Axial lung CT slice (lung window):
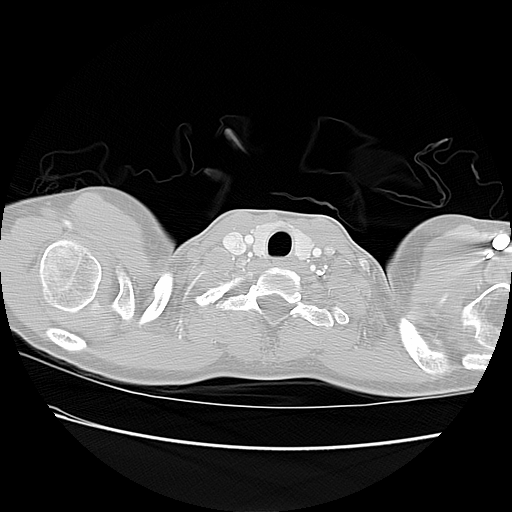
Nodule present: no